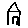
Label: house